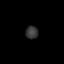
Tissue: lung
Cell type: Others
Senescence score: 0.1995
Nuclear area (px): 154
Mean DAPI intensity: 55.026